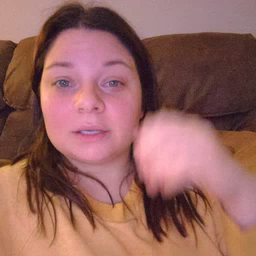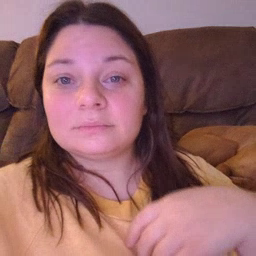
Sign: drop